RGB frame:
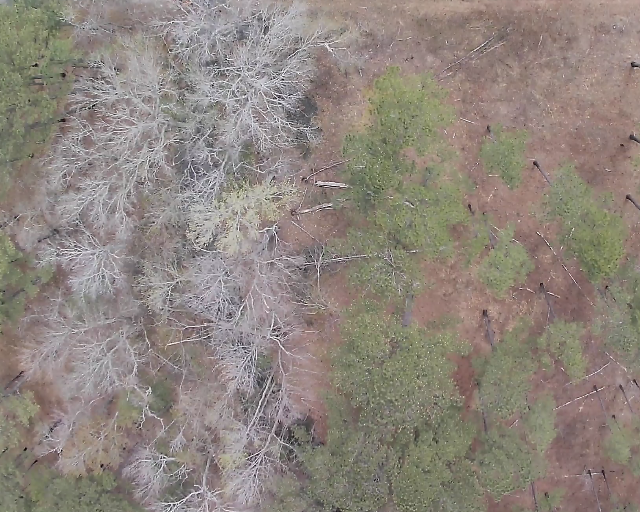
Thermal frame:
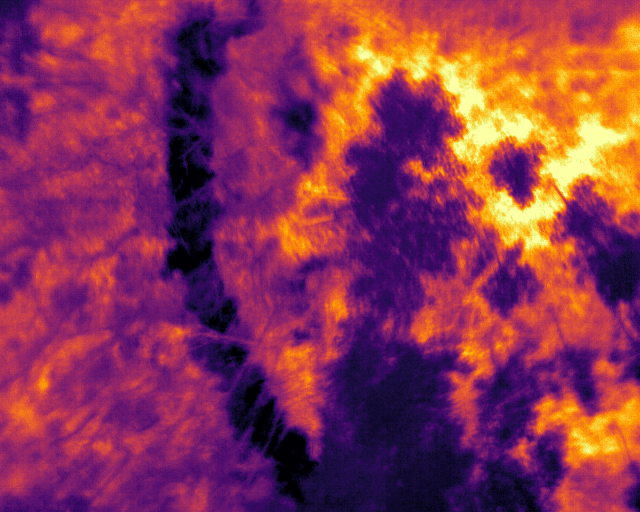
Captured: 2026-02-26 03:06:34
Pixels at or above 80 °C: 0 (fraction of frame: 0)